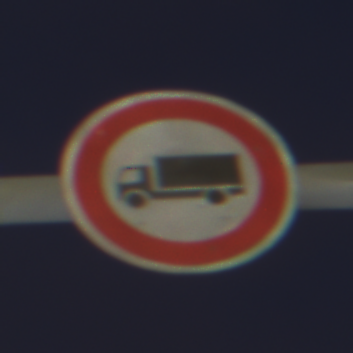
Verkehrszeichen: VerbotFuerKraftfahrzeugeUeberDreiKommaFuenfTonnen
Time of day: Night
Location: Outdoor (Urban)
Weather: PartlyCloudy
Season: NotSpecified
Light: Artificial